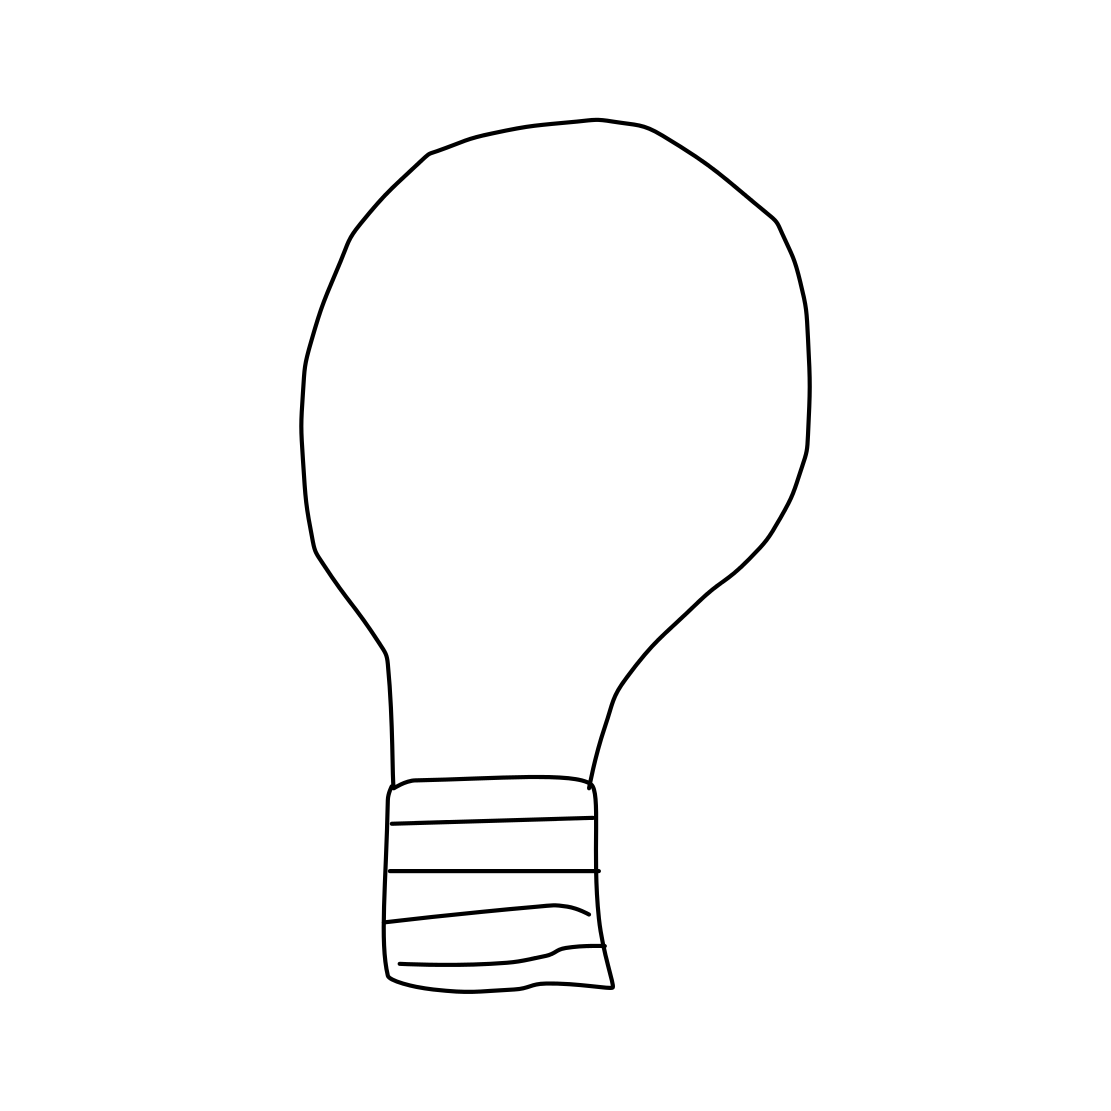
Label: lightbulb